Interaction volume radius: 10 \u00c5
Interaction volume height: 15 \u00c5
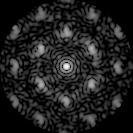
Disorder parameter: 0.4678